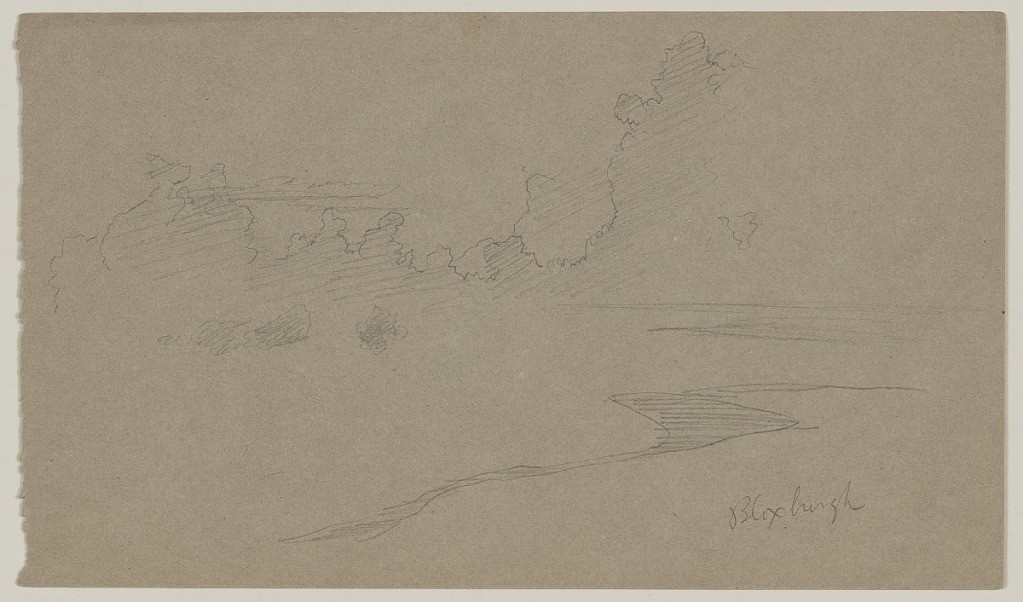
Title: View of the Palisadoes from Bloxburgh, Jamaica
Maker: Frederic Edwin Church, American, 1826–1900
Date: August 1865
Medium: Graphite on gray wove paper
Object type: Drawing
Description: Landscape sketch of the thin tombolo of sand known as the Palisadoes outside Kingston harbor in Jamaica, as viewed from the high-elevation hamlet of Bloxburgh. The Palisadoes extend across the water at lower right, with the distant coastline visible in the background. Billowing storm clouds loom in the sky above, at left.